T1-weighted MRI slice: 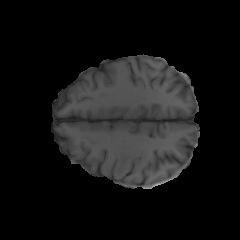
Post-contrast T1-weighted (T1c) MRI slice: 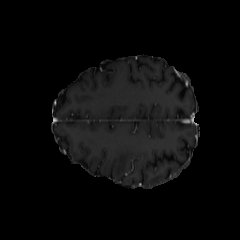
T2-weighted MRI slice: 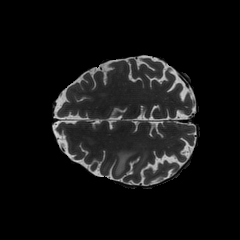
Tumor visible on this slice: yes